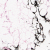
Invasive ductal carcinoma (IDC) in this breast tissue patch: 0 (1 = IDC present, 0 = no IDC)